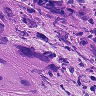
Metastatic tissue present: yes